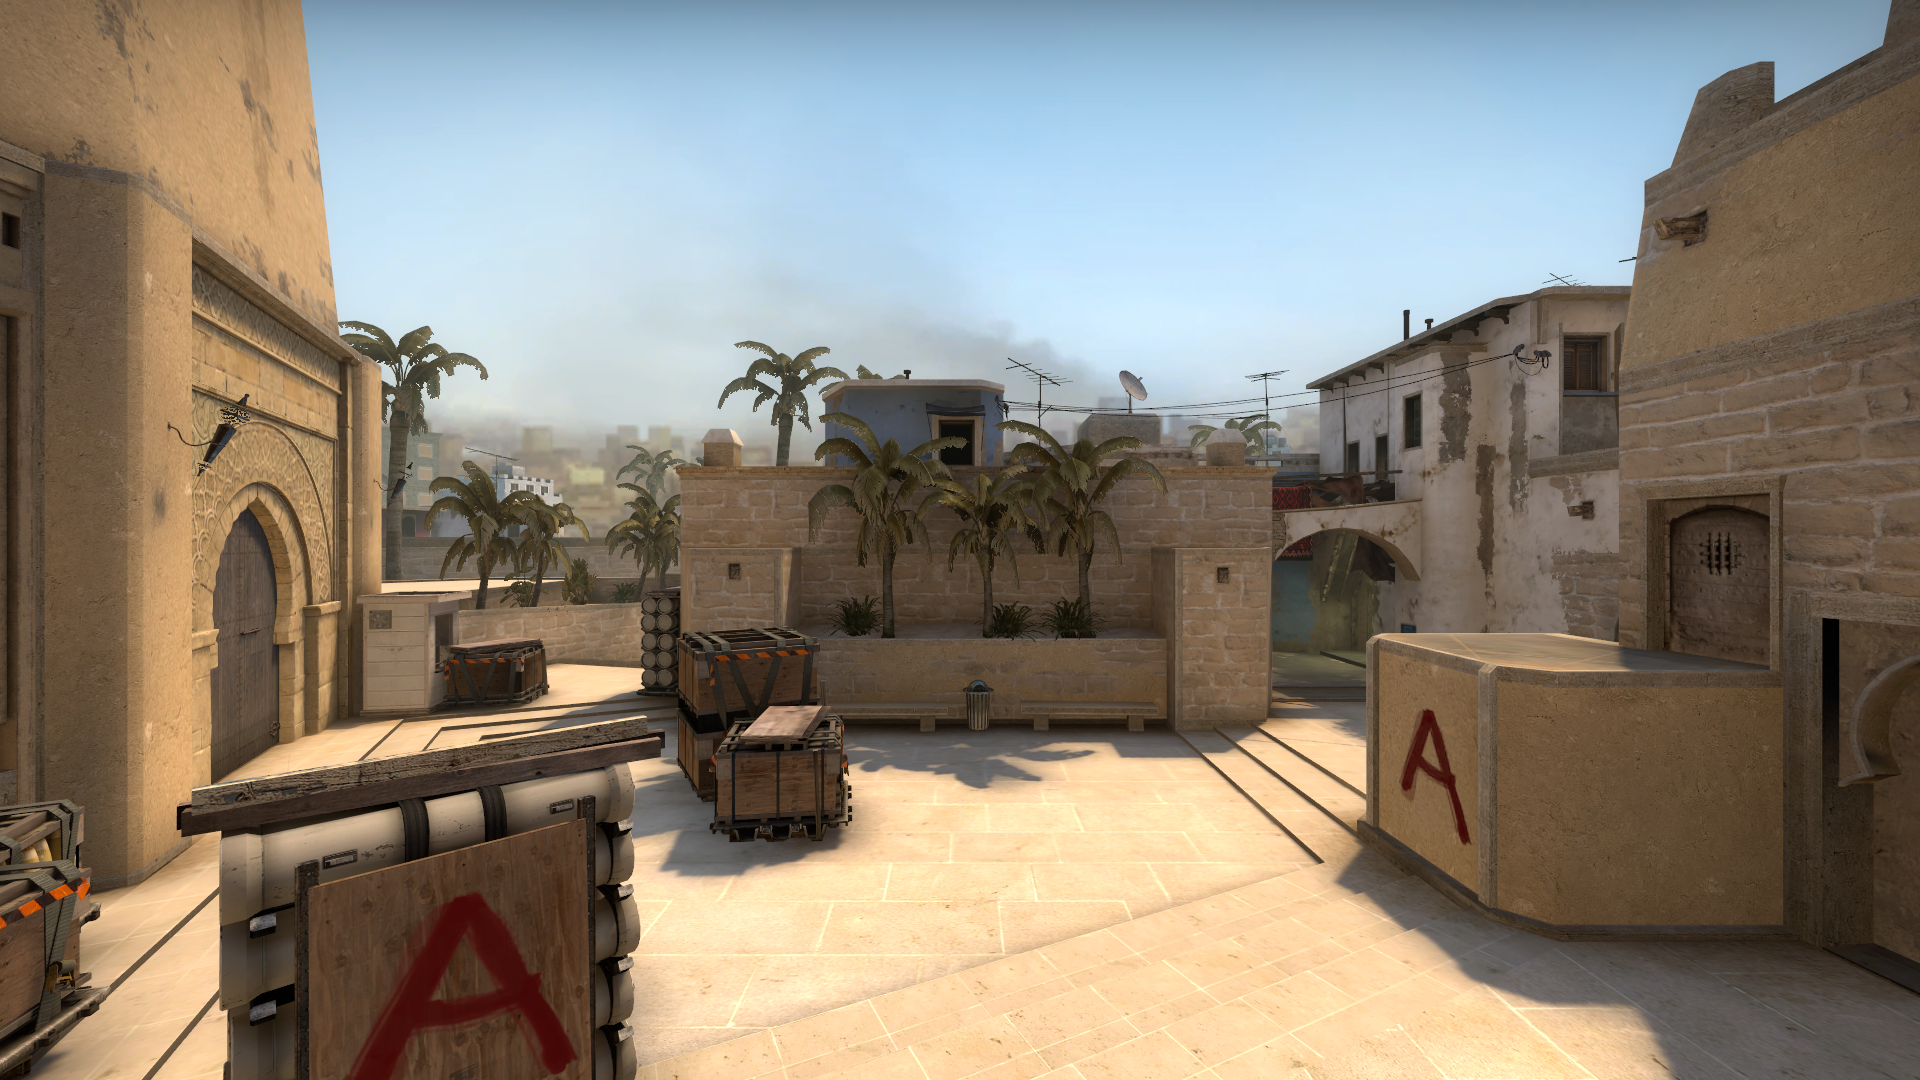
Map: de_mirage